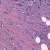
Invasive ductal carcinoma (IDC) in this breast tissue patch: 1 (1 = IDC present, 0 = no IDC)